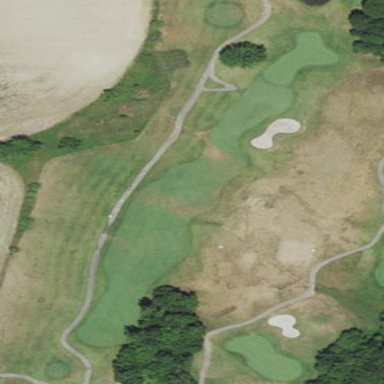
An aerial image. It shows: Rough area on grassy golf course.